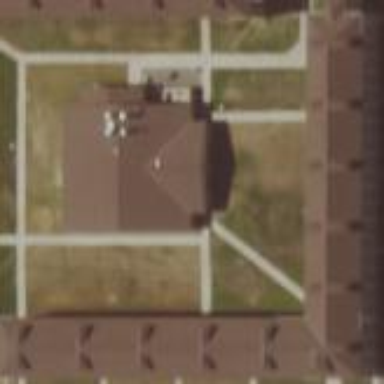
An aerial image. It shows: Dormitory building.